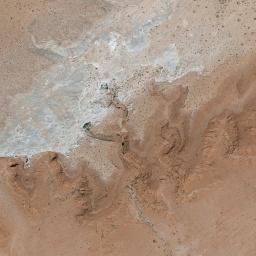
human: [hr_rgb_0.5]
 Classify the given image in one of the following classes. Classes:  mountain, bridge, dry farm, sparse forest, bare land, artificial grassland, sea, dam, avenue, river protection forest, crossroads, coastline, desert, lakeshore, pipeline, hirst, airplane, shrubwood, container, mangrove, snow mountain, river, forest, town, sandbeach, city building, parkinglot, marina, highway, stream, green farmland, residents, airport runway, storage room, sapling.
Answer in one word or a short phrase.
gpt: desert